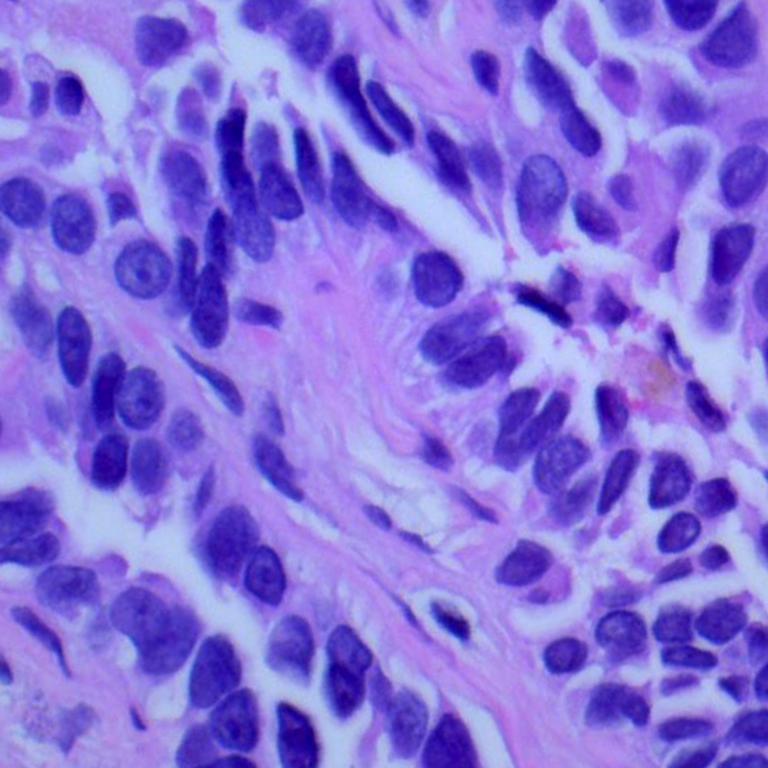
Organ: lung
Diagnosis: adenocarcinomas